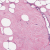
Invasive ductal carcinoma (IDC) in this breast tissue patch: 1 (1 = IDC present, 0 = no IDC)